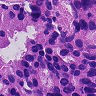
Metastatic tissue present: yes